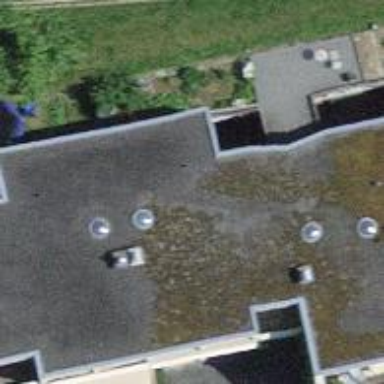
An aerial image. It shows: Terrace building.